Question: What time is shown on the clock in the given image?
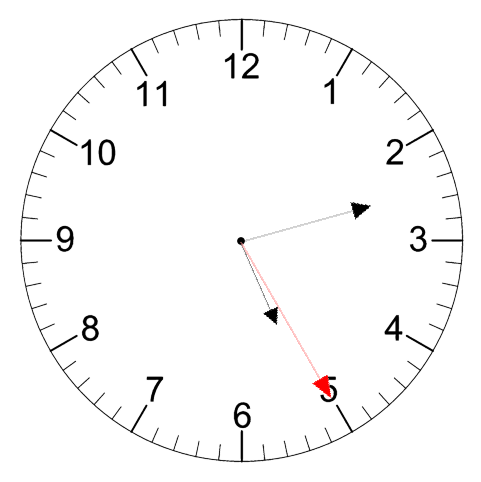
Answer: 05:12:25